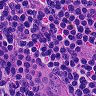
Metastatic tissue present: no